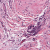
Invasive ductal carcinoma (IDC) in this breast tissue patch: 1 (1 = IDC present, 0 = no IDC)